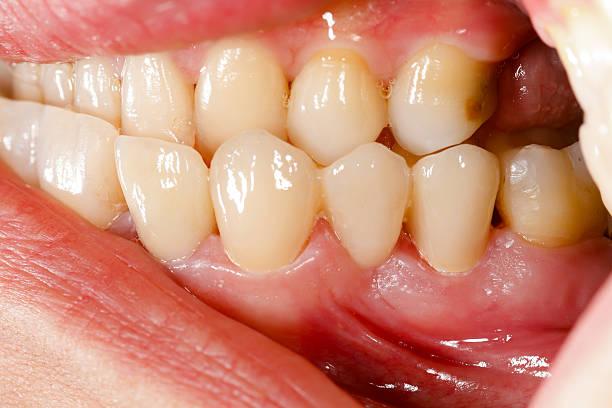
Condition: Gingivitis